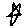
Label: star